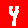
Digit: 4